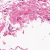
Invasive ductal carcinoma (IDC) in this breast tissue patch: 0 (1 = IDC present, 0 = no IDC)